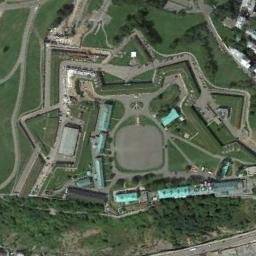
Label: palace